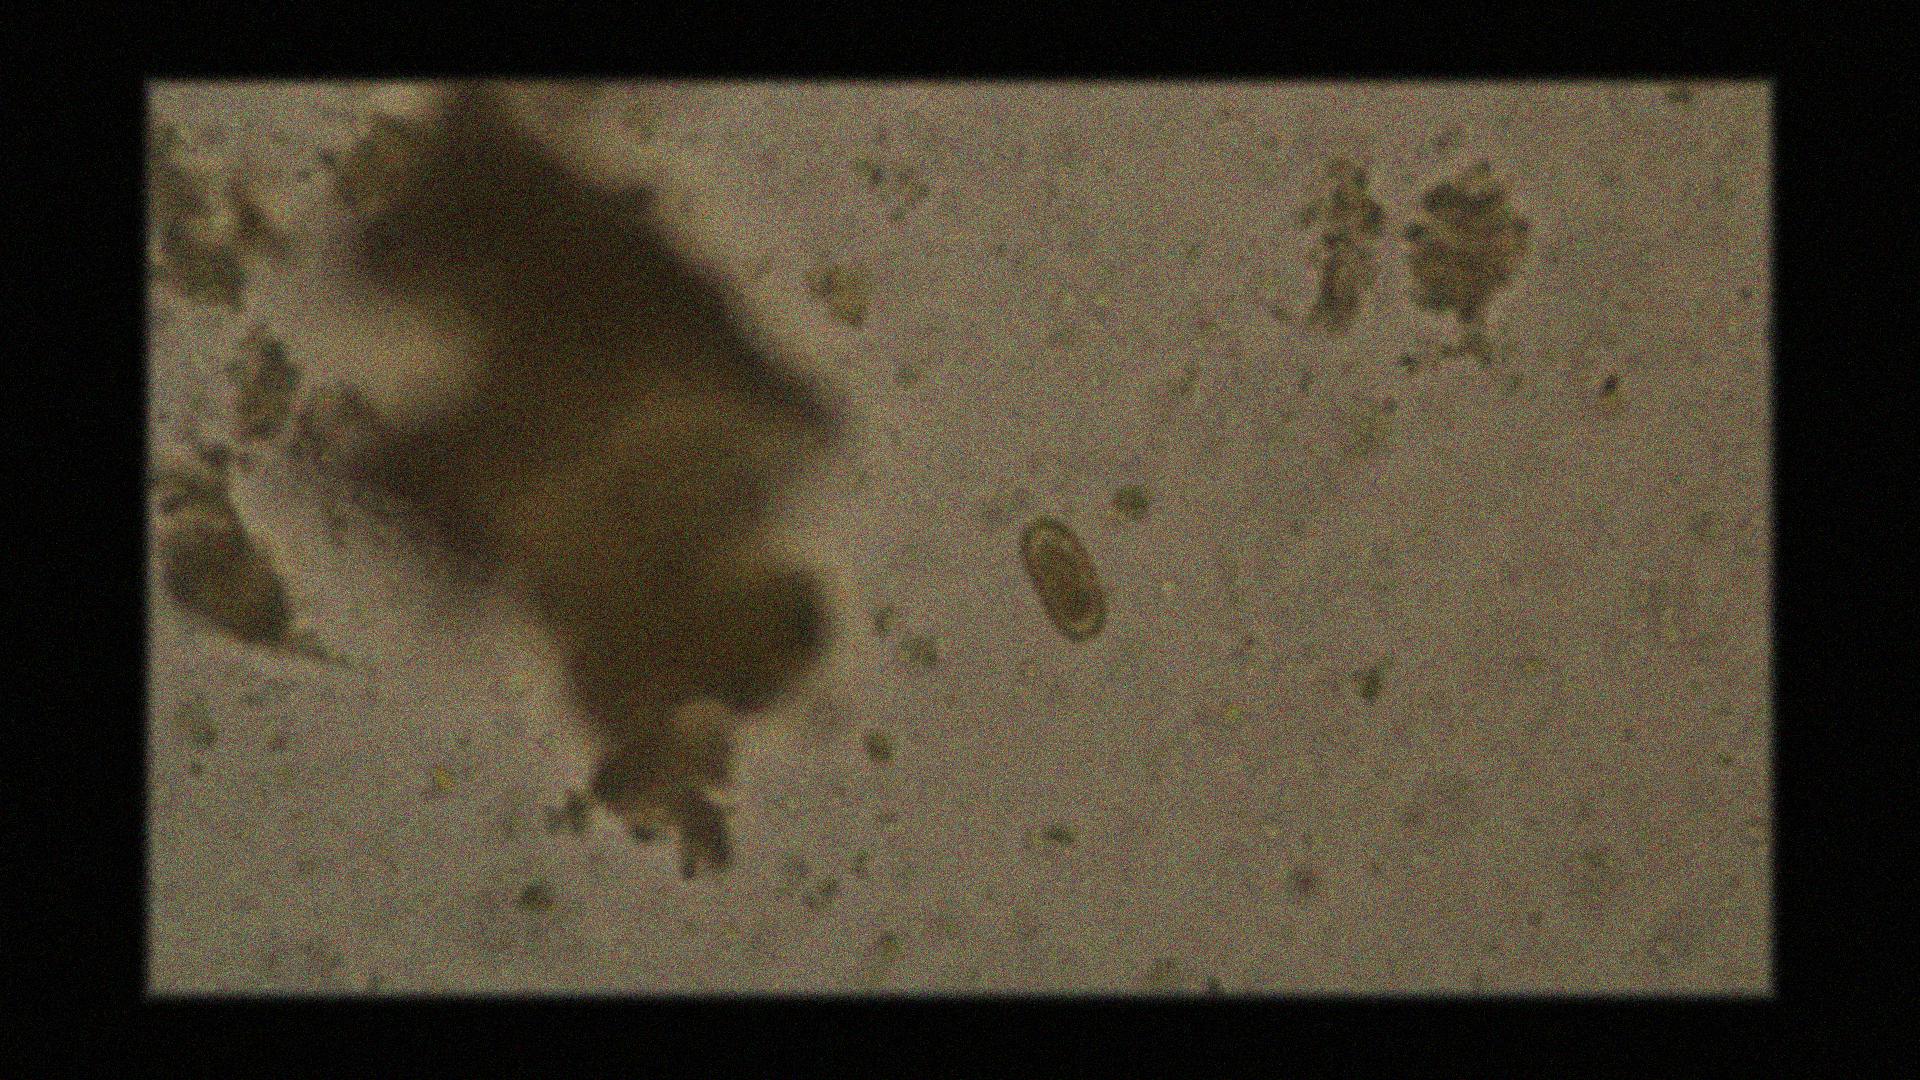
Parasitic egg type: Capillaria philippinensis